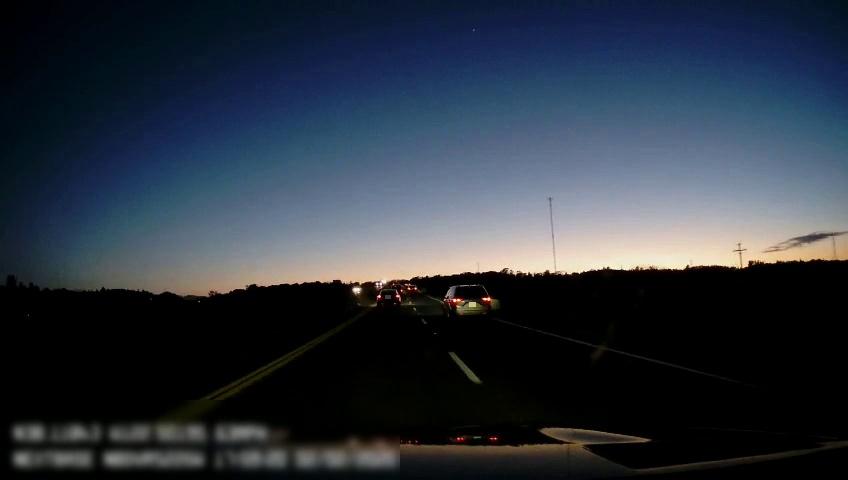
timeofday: Dusk/Dawn/Twilight
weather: Sunny
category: Drivable Space
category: Vehicles | SUV
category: Vehicles | Car
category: Vehicles | Car
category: Vehicles | SUV
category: Lanes | Current Lane
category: Lanes | Current Lane
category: Lanes | Alternate Lane